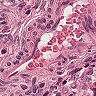
Metastatic tissue present: no